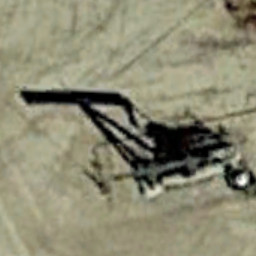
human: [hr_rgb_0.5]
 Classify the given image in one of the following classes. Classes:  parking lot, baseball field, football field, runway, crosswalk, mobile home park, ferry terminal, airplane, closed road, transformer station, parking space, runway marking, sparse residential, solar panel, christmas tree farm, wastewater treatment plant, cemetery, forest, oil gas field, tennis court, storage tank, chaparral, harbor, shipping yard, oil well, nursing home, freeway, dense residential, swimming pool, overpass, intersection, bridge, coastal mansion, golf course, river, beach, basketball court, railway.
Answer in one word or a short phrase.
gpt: oil well